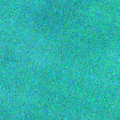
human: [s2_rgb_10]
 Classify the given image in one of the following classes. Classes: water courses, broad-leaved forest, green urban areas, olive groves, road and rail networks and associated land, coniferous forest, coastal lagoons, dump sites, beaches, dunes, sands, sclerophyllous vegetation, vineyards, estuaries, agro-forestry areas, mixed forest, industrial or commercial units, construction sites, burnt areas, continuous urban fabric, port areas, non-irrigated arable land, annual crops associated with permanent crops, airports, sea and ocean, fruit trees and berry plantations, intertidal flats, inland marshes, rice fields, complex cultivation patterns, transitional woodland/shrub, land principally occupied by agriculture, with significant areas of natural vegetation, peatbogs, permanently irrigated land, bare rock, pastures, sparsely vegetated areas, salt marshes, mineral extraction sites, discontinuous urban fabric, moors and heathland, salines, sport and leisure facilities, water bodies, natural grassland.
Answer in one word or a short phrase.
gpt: sea and ocean